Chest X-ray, AP view. Patient: 61 years old, sex M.
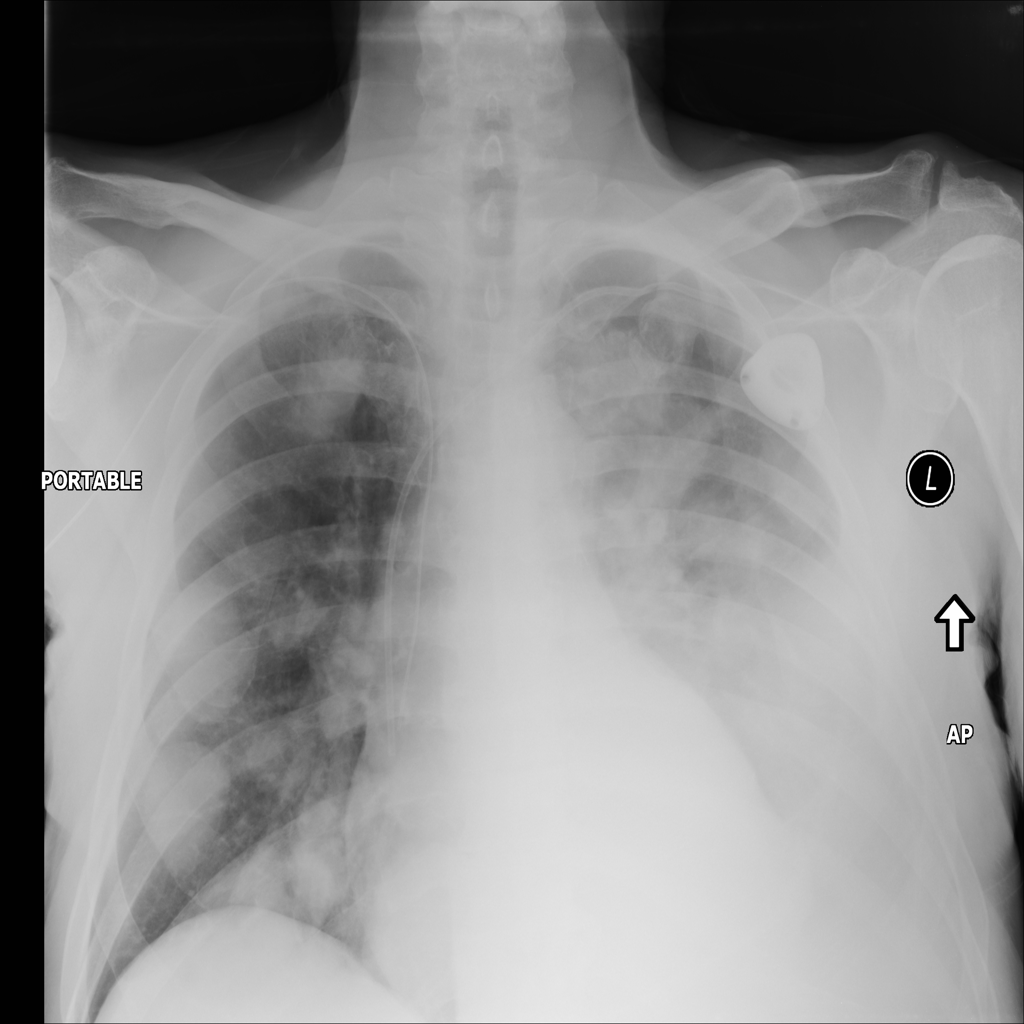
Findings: Effusion